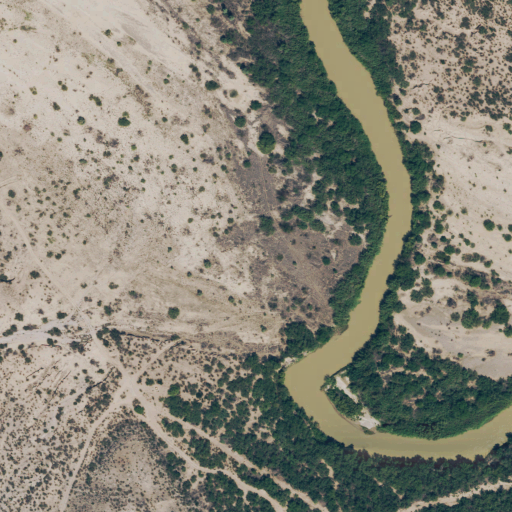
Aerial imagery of valley in Texas named Brushy Draw containing shrub, unknown, woody wetlands, and evergreen forest